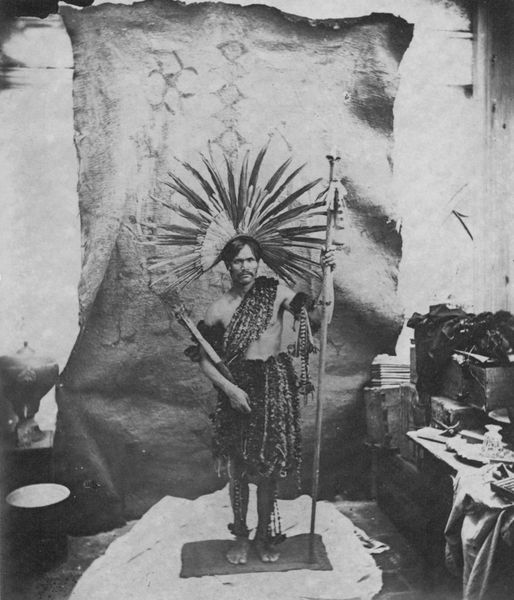
Titel: Indianerhäuptling aus dem Amazonasgebiet (Appiacaz)
Künstler: Marc Ferrez
Standort: Rio de Janeiro
Institution: Sammlung Gilberto Ferrez
Schlagwörter: dunkel, feder, hand, haut, kopf, körper, mann, nackt, schatten, umhang, weiß, finger, geste, grau, hell, hintergrund, licht, schmuck, schwarz, tisch, tier, tuch, malerei, muster, rock, teppich, bart, schnurrbart, wand, arm, falten, federn, kleidung, präsentation, stehen, portrait, porträt, vorhang, stamm, sonne, boden, figur, gewand, haare, pose, stoff, stoffe, tücher, decke, innen, bühne, krone, scheitel, wald, rund, stock, skulptur, statue, vase, fell, fesseln, schärpe, papier, kisten, man, stab, afrika, kette, amerika, füsse, hocker, inszenierung, schemel, krieg, könig, lanze, schnäuzer, pfeife, ernst, atelier, palmwedel, podest, exotisch, foto, fotografie, photographie, barfuss, südsee, stolz, fuss, unterlage, fus, schwarz-weiss, bewaffnet, waffen, ketten, waffe, stand, scherpe, puppe, photo, ausstellung, rolle, tracht, pergament, leder, krieger, urwald, speer, museum, federschmuck, muscheln, bemalung, eimer, beil, fotographie, kopfschmuck, keule, fackel, wandbehang, quadrat, glocken, ornat, zepter, kolonialismus, matte, szepter, europa, studio, häuptling, kästen, tiger, bewohner, indianer, ureinwohner, strahlenkranz, plane, inka, südamerika, stammesfürst, indio, leoparden, requisiten, einfall, armbinde, studioaufnahme, sarong, südamerikaner, abstellkammer, ethnographie, ausgestopft, köstüm, eingeborener, native, hawaii, repräsentieren, egerbt, fesselband, fussschmuck, fußband, gerbeng, hngen, kilschee, klishe, kämpger, ledern, papiervorhang, peruanr, urbewohner, positur, 1800, lederbehang, naturvolk, federkrone, muschelkette, phototermin